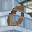
Label: 0